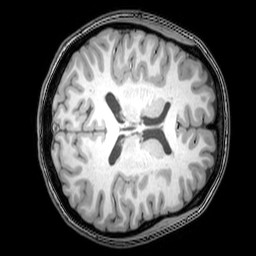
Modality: T1w
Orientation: axial
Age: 22
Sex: female
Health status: healthy
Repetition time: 0.081 s
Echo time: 0.037 s